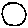
Label: circle